Question: Does anybody know how to get rid of the annoying tooltips that pop up in the bottom left of IE when you hover over a hyperlink?

Alternatively, is there a way to set my own text against said hyperlink instead (I have tried setting the Title attribut but this shows up as well as the default rather than instead of).
Thanks.
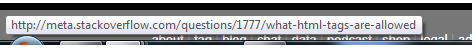
Answer: The status line display (it's not a tooltip, and it's not a popup) is a browser feature and cannot be disabled by code on your page. It is there for a reason: it lets the user see the destination of a link, which helps to prevent some types of fraud.
Some early browsers allowed authors to put their text on the status line, but this feature was regarded as too risky and has generally been removed.